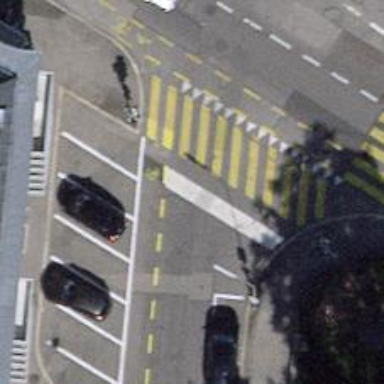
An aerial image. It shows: Road with traffic signals.